Question: I'm trying to build sipdroid in Eclipse Juno. I've went into properties and set the project to platform 2.2/ API 8, into Java Build Path and ticked the Android 2.2 box. But I am still getting 9 of these build errors. Has anyone had this problem?
The method onAccuracyChanged(Sensor, int) of type InCallScreen must override a superclass method
The method onSensorChanged(SensorEvent) of type InCallScreen must override a superclass method
The method onLongClick(View) of type VideoCamera must override a superclass method
The method onError(MediaPlayer, int, int) of type VideoCamera must override a superclass method
The method onClick(View) of type VideoCamera must override a superclass method
The method onClick(DialogInterface, int) of type Settings must override a superclass method
The method onDismiss(DialogInterface) of type Sipdroid must override a superclass method
The method getOption(int) of type PlainDatagramSocketImpl must override a superclass method
The method setOption(int, Object) of type PlainDatagramSocketImpl must override a superclass method

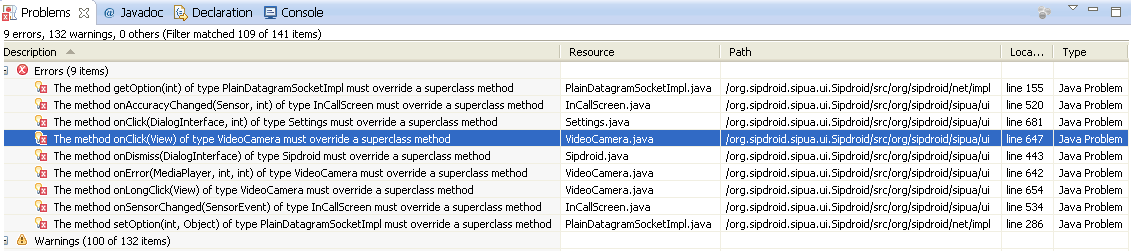
Answer: You are probably compiling with java 5, which does not allow having
'''
@Override
'''
on interfaces implementations.